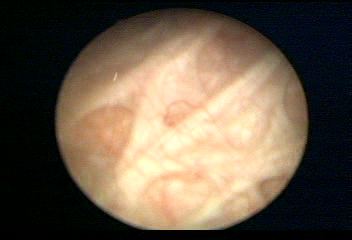
Modality: WLC
Class: Normal mucosa
Bladder cancer association: No